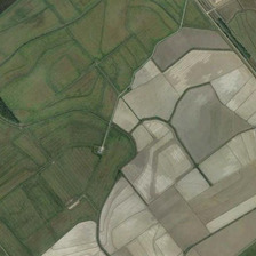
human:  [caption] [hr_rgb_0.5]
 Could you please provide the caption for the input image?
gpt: The land is vast green field.

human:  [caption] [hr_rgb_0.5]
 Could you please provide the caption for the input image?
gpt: There are some bare lands near the green field.

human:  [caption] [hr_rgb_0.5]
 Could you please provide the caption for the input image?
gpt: The land is a vast green space.

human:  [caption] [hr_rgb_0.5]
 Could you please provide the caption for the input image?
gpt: There is some bare land near a green field.

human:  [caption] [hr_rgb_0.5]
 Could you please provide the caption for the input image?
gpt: The earth is a vast green field.